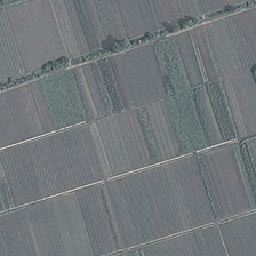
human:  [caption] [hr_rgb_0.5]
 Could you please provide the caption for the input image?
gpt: The farmland lined up side has a striped stripe.

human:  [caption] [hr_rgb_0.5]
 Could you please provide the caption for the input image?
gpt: there are several forest belts among the farmland .

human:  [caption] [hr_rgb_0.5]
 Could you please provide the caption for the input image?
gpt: Fields arranged horizontally have vertical stripes.

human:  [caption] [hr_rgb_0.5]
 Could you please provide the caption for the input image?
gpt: we can see a planting farmland separated by straight roads .

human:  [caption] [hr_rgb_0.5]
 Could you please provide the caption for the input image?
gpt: the agricultural land which is organised transversely has a vertical stripe.